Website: walmart
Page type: billing-address
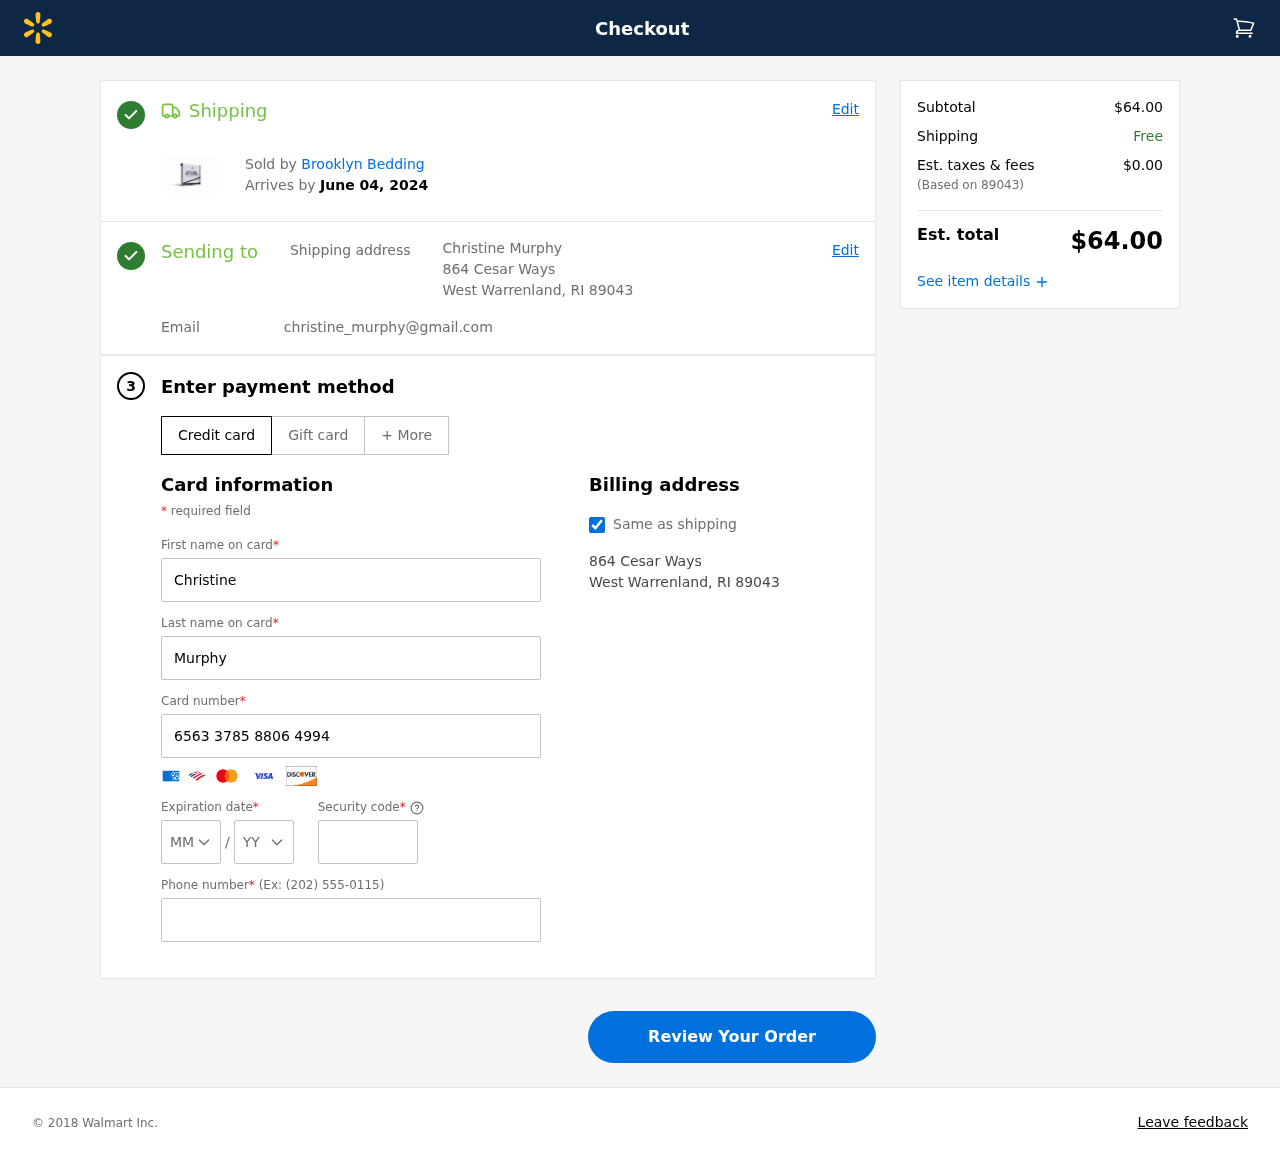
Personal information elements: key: PII_CARD_CVV
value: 857
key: PII_CARD_EXPIRY_MONTH
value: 08
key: PII_CARD_EXPIRY_YEAR
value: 26
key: PII_CARD_NUMBER
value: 6563 3785 8806 4994
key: PII_CITY_STATE_ZIP
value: West Warrenland, RI 89043
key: PII_EMAIL
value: christine_murphy@gmail.com
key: PII_FIRSTNAME
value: Christine
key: PII_FULLNAME
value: Christine Murphy
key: PII_LASTNAME
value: Murphy
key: PII_PHONE
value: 8452697216
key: PII_POSTCODE
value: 89043
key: PII_STREET
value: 864 Cesar Ways
Product elements: key: PRODUCT1_BRAND
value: Brooklyn Bedding
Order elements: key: ORDER_DELIVERY_DATE
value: June 04, 2024
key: ORDER_SUBTOTAL
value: $64.00
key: ORDER_TAX
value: $0.00
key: ORDER_TOTAL
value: $64.00